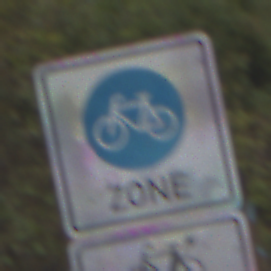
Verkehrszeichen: BeginnFahrradzone
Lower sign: EinspurigeFahrzeugeFrei6
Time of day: MorningAfternoon
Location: Outdoor (Urban)
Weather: PartlyCloudy
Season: NotSpecified
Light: Natural